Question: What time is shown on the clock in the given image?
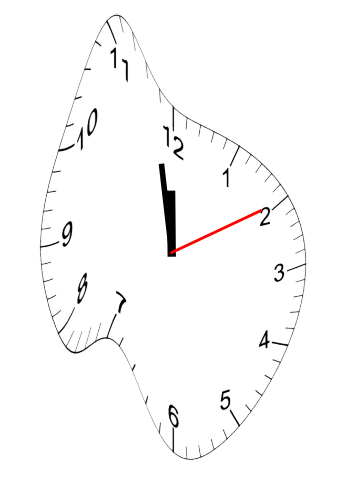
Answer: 11:58:10